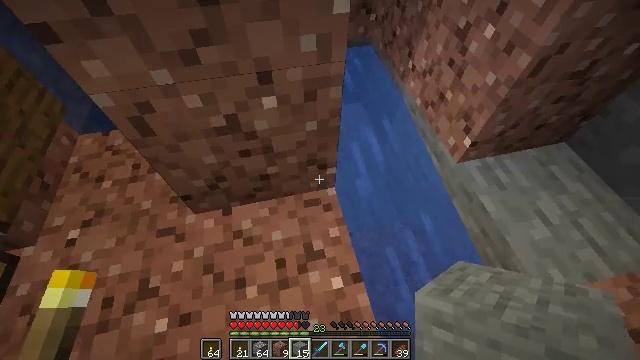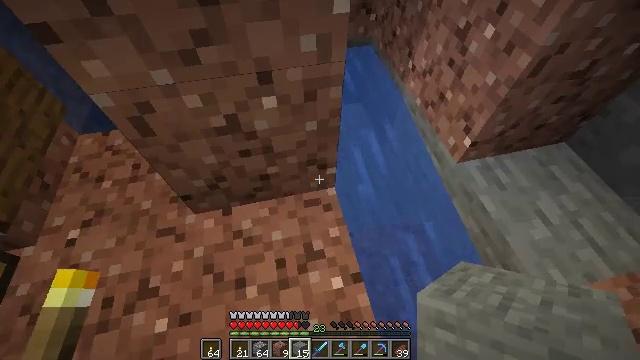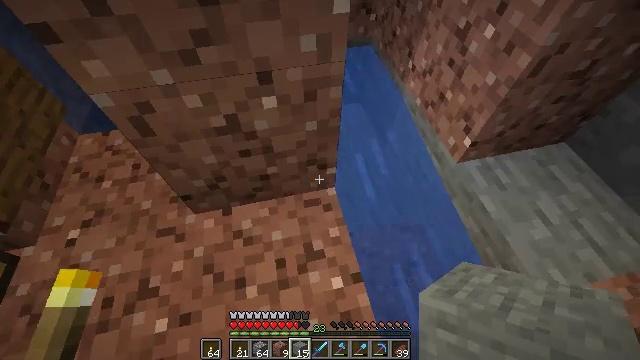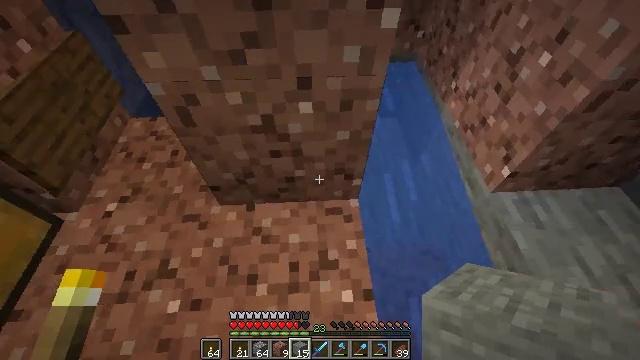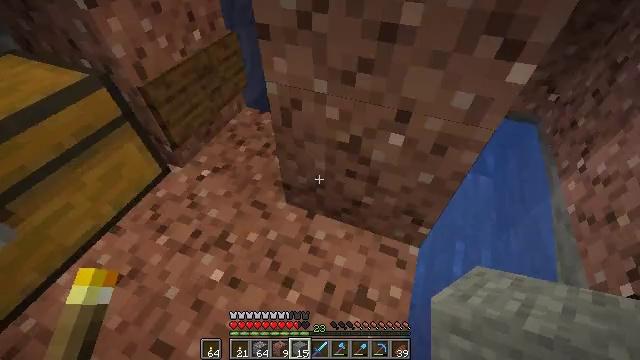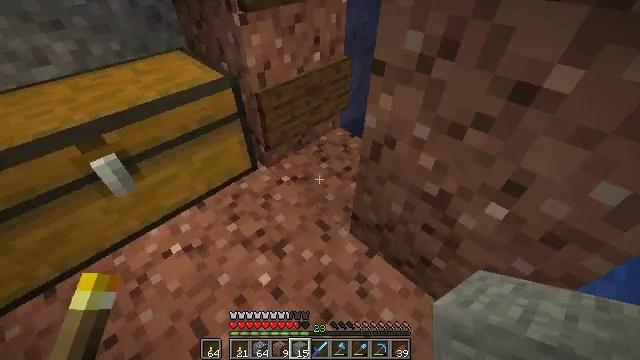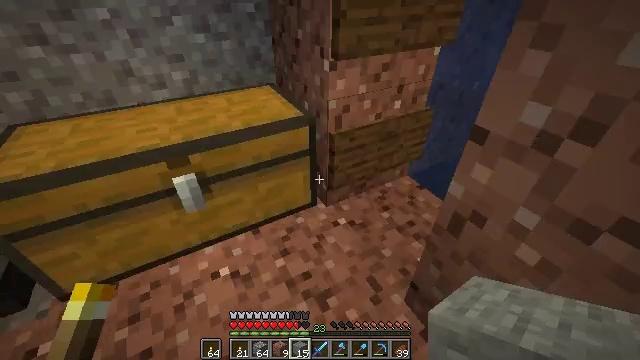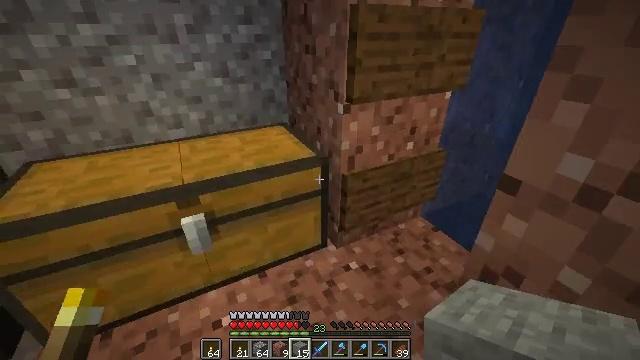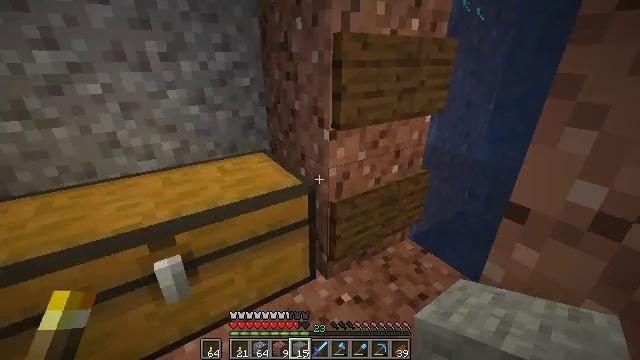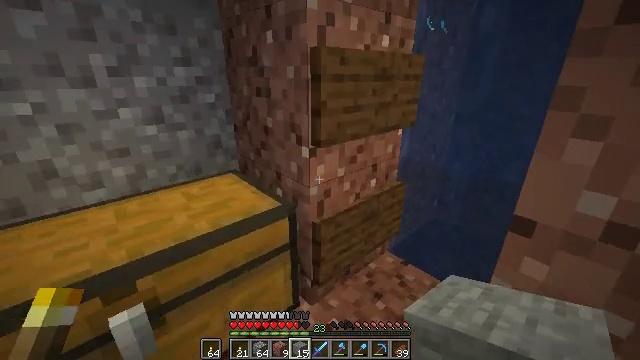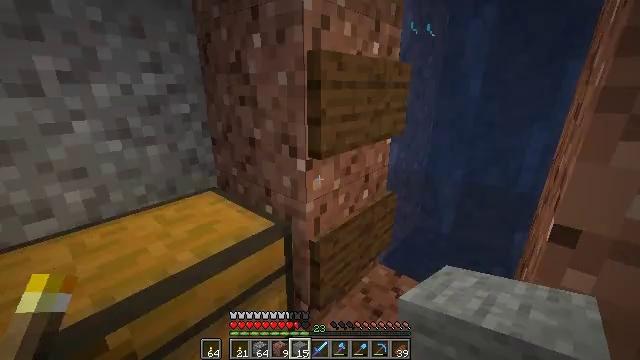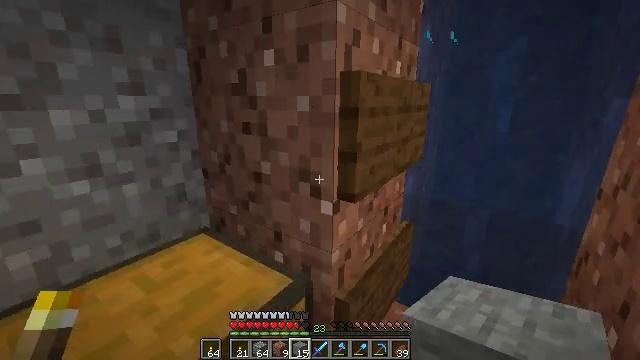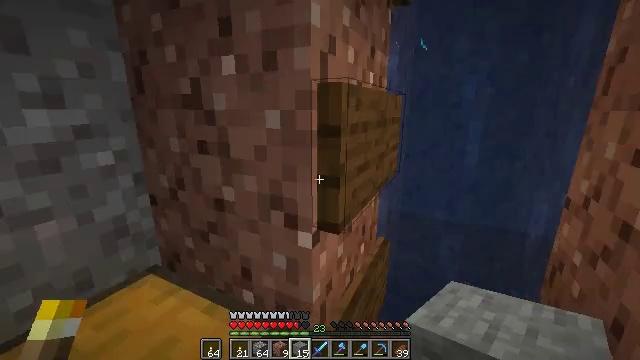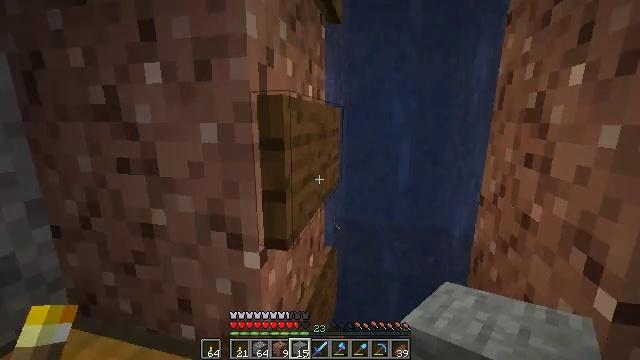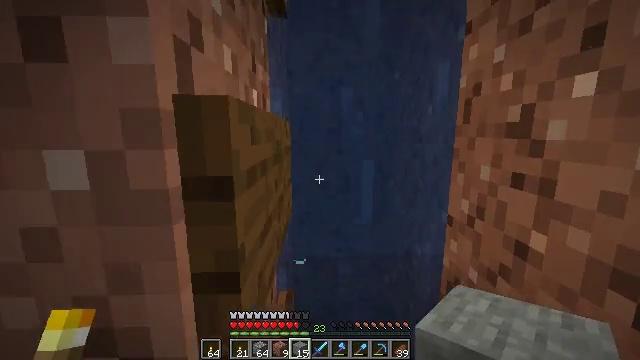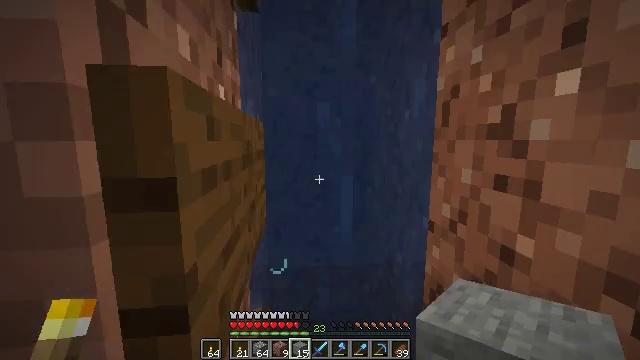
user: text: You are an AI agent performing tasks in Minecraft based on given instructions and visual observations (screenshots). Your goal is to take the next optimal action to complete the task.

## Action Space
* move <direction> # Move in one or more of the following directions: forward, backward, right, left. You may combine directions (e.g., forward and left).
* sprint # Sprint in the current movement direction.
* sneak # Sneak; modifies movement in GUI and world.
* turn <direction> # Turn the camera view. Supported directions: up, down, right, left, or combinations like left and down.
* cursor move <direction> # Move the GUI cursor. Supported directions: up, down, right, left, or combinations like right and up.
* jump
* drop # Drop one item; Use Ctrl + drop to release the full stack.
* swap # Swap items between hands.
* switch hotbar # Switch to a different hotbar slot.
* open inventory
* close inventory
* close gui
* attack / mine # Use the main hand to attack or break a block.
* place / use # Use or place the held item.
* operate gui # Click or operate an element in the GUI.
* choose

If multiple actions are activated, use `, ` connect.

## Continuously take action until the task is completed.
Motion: motion action
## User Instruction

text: Mine the jungle slab from a structure.
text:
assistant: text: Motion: no_op
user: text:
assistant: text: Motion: no_op
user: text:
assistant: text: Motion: turn left and up
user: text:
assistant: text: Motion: turn left and up
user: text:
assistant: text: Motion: move forward, turn left and up
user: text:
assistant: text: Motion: move forward and move left, turn left and up
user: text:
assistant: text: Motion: move forward and move left, turn left and up
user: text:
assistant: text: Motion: move forward and move left, turn right and up
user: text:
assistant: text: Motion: move forward and move left, turn right and up
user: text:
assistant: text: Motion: move forward and move left, turn right and up
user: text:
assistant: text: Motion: move forward, turn right and up
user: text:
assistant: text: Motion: move forward, turn right and up
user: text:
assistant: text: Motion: move forward, turn right and up
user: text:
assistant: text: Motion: move forward, turn right and up
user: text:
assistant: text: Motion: move forward, turn right and up
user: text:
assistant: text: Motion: move forward
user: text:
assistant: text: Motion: move forward
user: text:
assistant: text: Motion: move forward
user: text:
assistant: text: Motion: move forward
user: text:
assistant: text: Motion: move forward, sprint, turn left and up
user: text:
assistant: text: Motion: move forward, sprint, turn left and up
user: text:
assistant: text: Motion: move forward, sprint, turn right and up
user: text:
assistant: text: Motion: move forward, turn right and up
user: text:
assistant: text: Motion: move forward, turn up
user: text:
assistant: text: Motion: move forward, turn left and up
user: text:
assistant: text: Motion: move forward, sprint, turn left and up
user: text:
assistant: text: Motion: move forward, sprint
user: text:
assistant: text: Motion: move forward, sprint
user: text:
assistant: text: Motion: move forward
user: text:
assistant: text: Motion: move forward